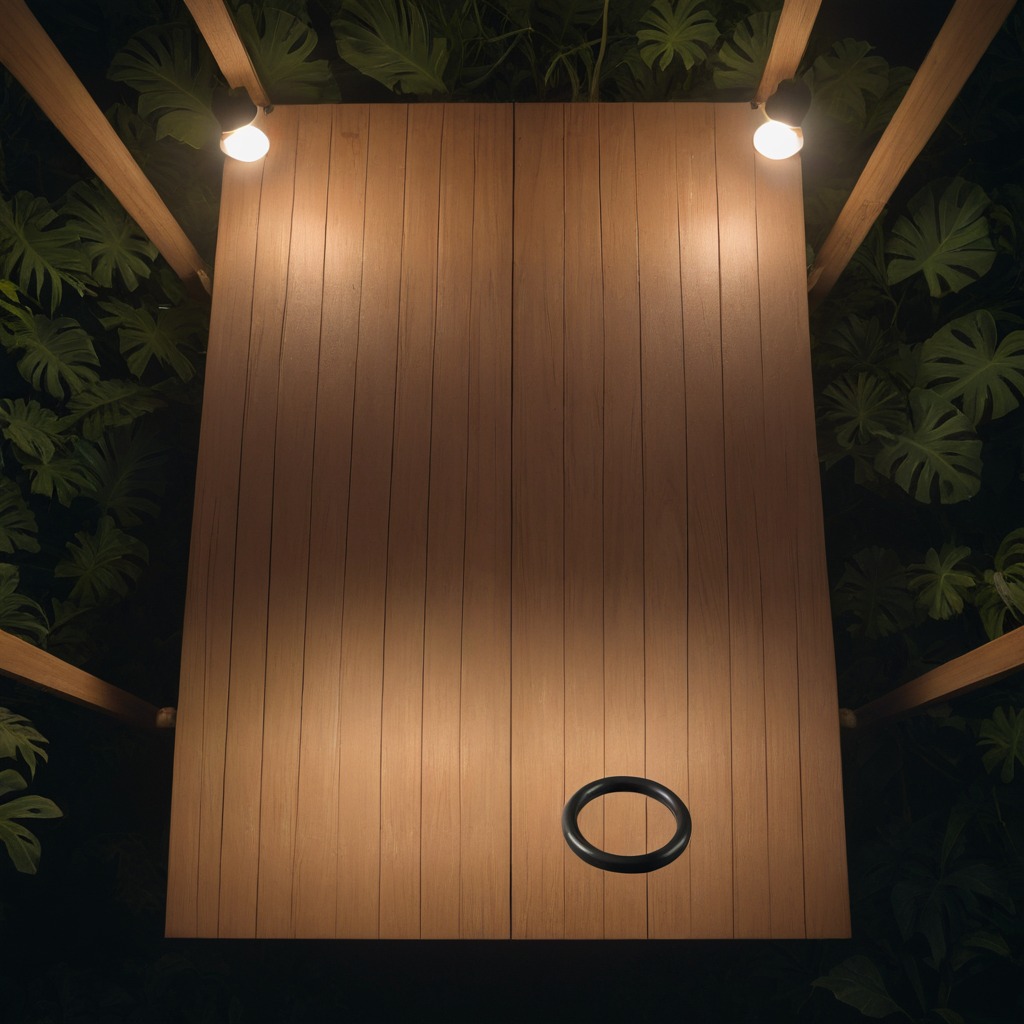
A rubber O-ring lies on the wooden table inside a jungle field workshop tent at night.